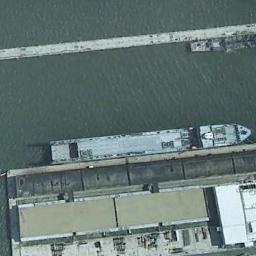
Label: ship